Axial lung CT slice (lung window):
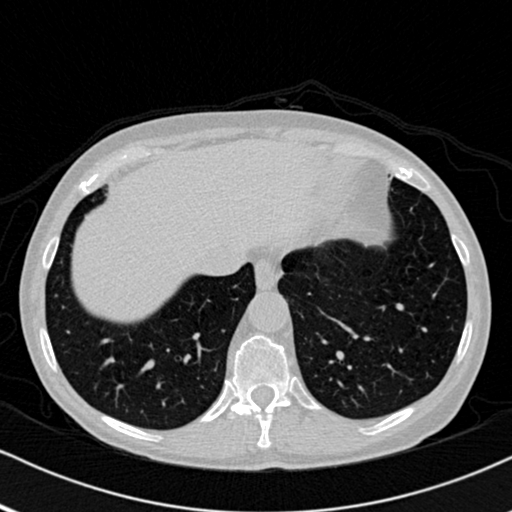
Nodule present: no